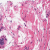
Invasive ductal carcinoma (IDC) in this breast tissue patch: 0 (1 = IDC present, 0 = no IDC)